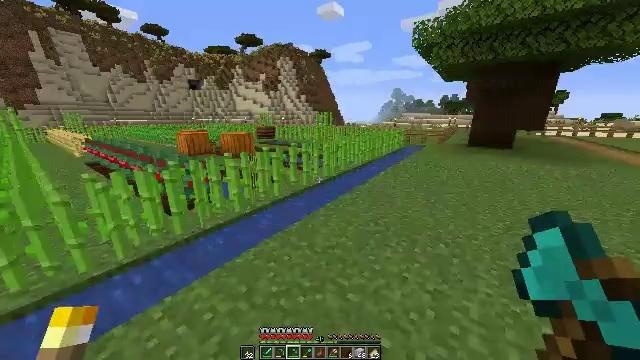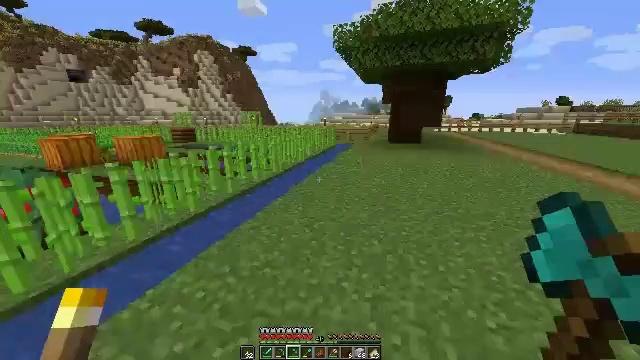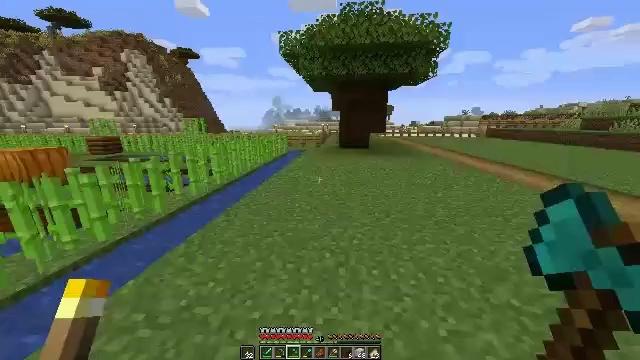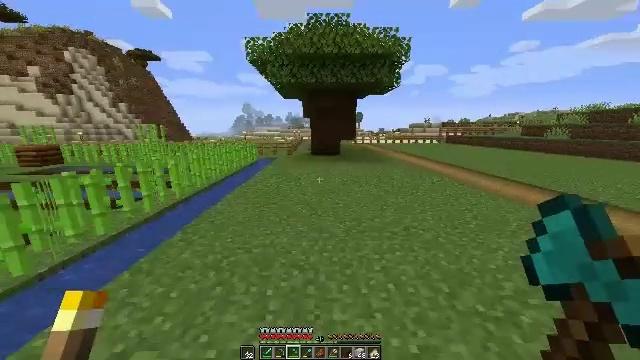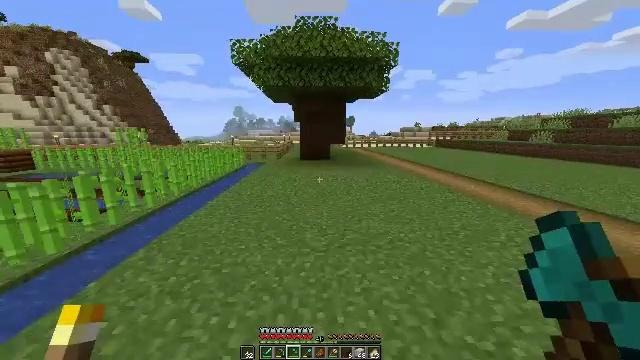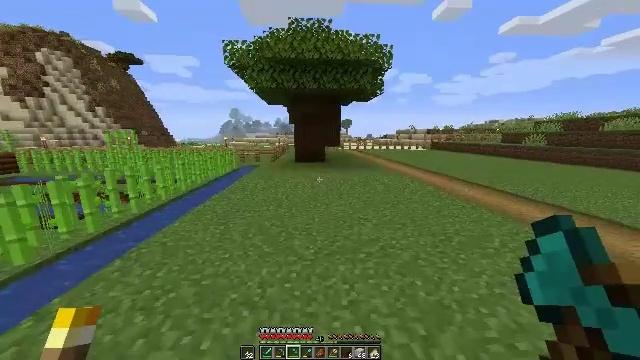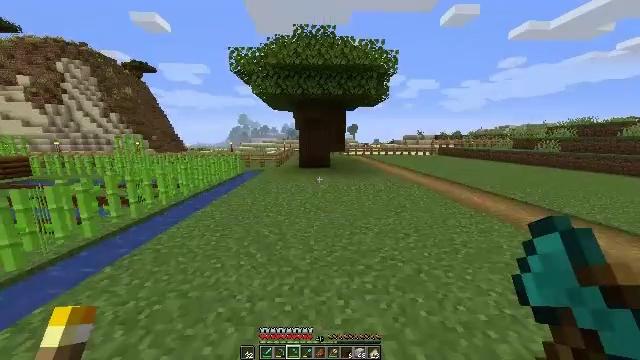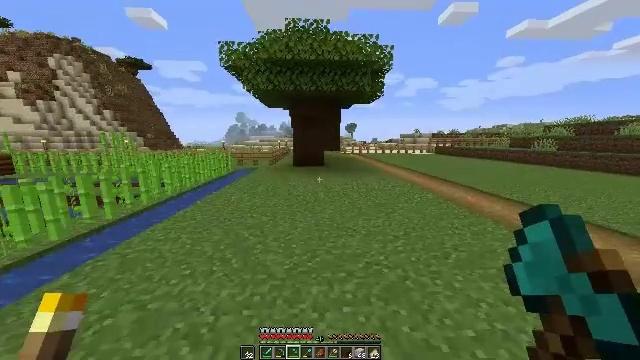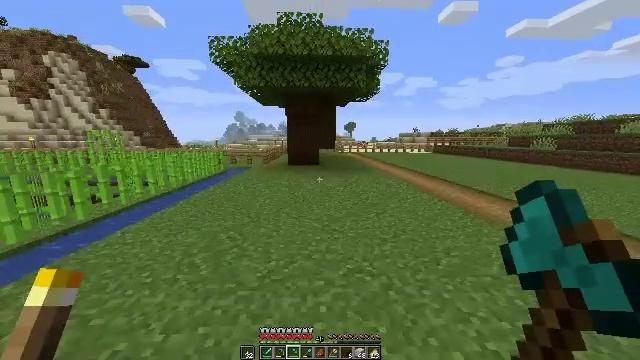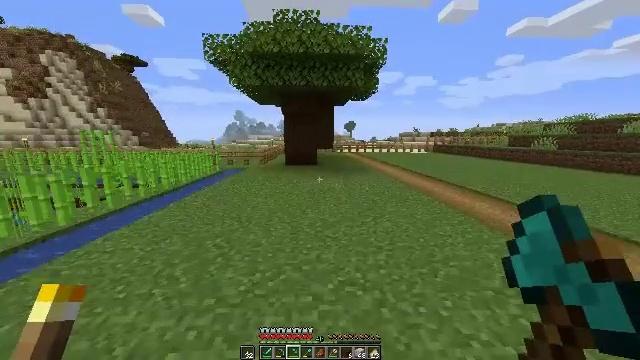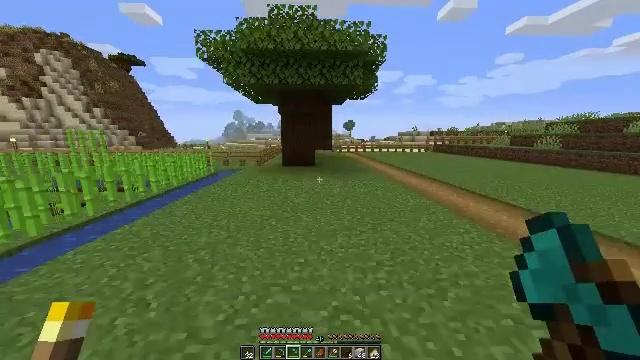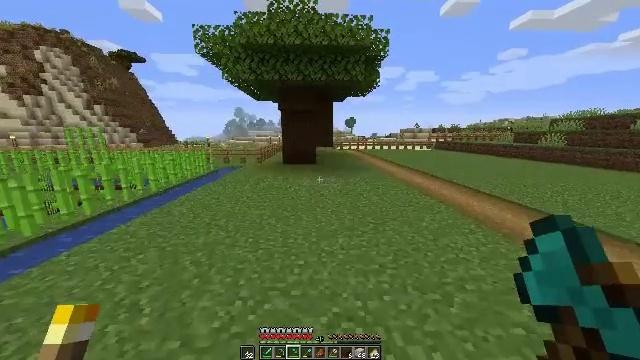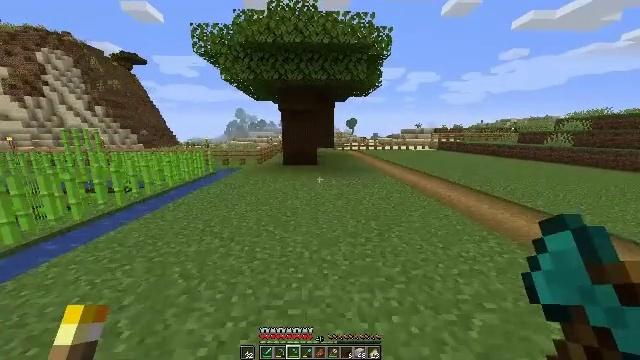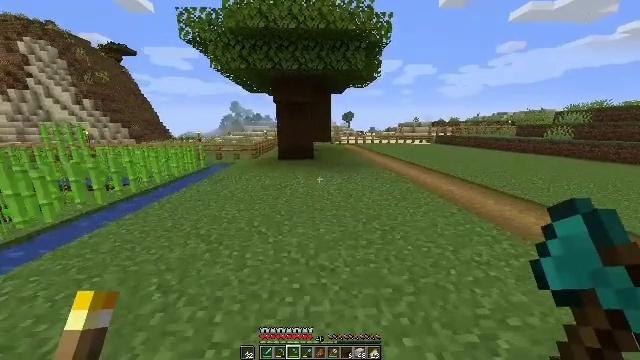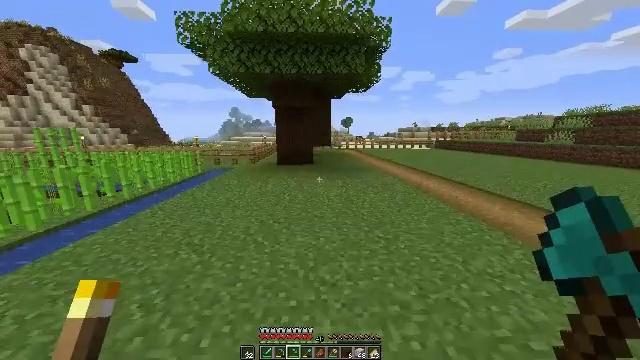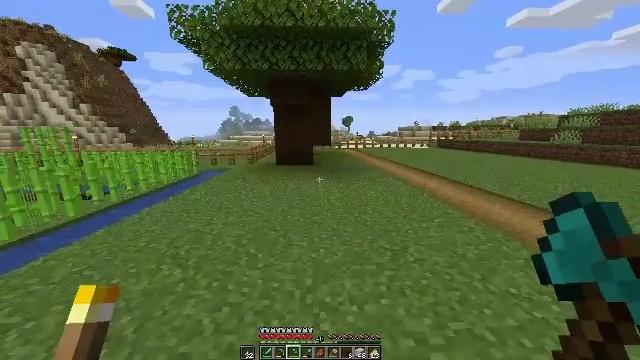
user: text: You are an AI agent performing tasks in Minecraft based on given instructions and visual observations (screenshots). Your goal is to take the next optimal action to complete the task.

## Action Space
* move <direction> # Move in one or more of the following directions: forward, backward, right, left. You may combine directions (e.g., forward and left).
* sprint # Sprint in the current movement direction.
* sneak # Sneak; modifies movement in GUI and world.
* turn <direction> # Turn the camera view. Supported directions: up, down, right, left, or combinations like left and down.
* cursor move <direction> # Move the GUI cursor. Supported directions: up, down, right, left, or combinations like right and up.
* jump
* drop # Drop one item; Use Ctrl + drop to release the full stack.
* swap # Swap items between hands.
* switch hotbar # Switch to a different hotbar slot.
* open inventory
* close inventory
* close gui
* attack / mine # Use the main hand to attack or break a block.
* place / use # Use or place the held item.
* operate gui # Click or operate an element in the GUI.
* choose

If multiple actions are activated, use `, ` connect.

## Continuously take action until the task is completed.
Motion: motion action
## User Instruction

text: Gather dark oak log for crafting.
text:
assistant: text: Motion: move forward and move right, turn right
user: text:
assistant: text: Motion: move forward and move right, turn right and up
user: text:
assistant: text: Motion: move forward and move right, turn right and up
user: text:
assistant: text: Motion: move forward and move right, turn right and up
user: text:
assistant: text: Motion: move forward and move right
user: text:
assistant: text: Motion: move forward and move right, turn left and up
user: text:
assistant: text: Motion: move forward and move right
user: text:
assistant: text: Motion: move forward and move right
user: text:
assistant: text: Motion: move forward
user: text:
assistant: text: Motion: move forward
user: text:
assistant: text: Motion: move forward
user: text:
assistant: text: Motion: move forward
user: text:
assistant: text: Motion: move forward, turn down
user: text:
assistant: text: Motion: move forward, turn up
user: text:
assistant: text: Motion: move forward
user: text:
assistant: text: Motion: move forward and move right, turn left
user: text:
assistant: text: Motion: move forward and move right, turn left and up
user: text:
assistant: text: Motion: move forward and move right, turn left and up
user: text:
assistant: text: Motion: move forward and move right, turn left
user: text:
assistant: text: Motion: move forward and move right
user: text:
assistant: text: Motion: move forward and move right
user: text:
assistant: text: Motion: move forward and move right
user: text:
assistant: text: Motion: move forward and move right
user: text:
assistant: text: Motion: move forward and move right
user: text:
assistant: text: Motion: move forward and move right
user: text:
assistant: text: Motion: move forward and move right, turn right
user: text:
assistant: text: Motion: move forward and move right, turn right and down
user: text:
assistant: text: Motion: move forward and move right, turn right and down
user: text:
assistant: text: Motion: move forward and move right, turn right
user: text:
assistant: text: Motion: move forward and move right